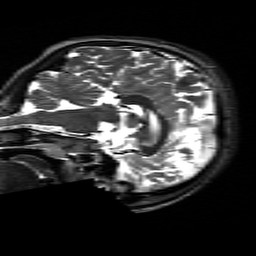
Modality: T2w
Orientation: sagittal
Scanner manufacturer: siemens
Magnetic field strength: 3 T
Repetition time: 9 s
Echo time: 0.115 s